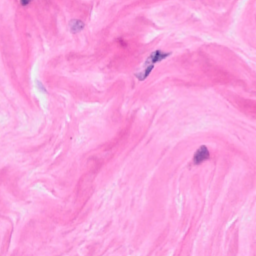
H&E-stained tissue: Breast